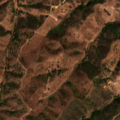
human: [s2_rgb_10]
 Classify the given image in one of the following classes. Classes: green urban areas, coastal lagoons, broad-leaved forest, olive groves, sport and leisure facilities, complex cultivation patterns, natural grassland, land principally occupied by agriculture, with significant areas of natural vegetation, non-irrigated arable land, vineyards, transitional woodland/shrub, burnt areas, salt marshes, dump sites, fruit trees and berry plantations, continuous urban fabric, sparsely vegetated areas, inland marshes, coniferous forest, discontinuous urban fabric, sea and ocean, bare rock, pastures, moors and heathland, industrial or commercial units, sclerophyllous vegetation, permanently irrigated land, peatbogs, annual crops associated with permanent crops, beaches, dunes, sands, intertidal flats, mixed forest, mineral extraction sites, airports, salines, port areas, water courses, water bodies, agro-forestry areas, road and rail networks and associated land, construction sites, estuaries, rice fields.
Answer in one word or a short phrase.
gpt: non-irrigated arable land, land principally occupied by agriculture, with significant areas of natural vegetation, broad-leaved forest, transitional woodland/shrub